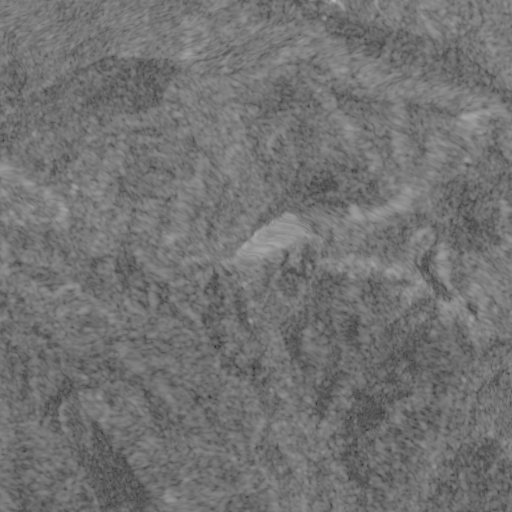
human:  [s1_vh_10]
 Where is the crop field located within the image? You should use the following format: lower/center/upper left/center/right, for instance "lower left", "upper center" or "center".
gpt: The crop field is located in the right of the image.
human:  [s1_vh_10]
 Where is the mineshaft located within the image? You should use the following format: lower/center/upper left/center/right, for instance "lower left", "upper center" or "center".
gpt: The mineshaft is located in the center of the image.
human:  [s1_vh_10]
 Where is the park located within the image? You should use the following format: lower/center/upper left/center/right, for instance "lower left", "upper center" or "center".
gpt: The park is located in the upper left of the image.
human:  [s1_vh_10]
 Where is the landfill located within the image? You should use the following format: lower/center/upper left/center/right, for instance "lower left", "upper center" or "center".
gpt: There is no landfill in the image.

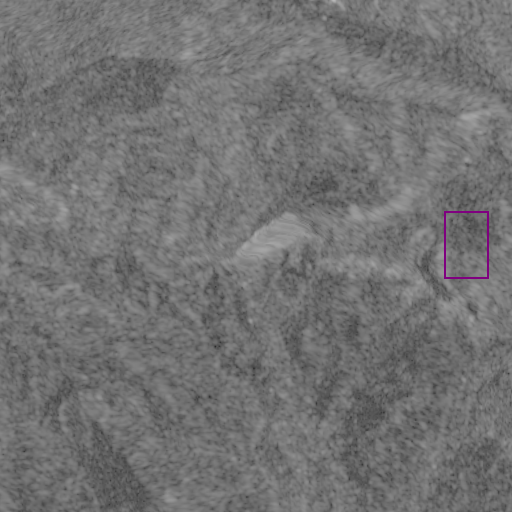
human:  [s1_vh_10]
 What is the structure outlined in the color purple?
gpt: The structure outlined in purple is a crop field.
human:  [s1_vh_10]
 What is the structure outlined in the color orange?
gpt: There is no orange outline.